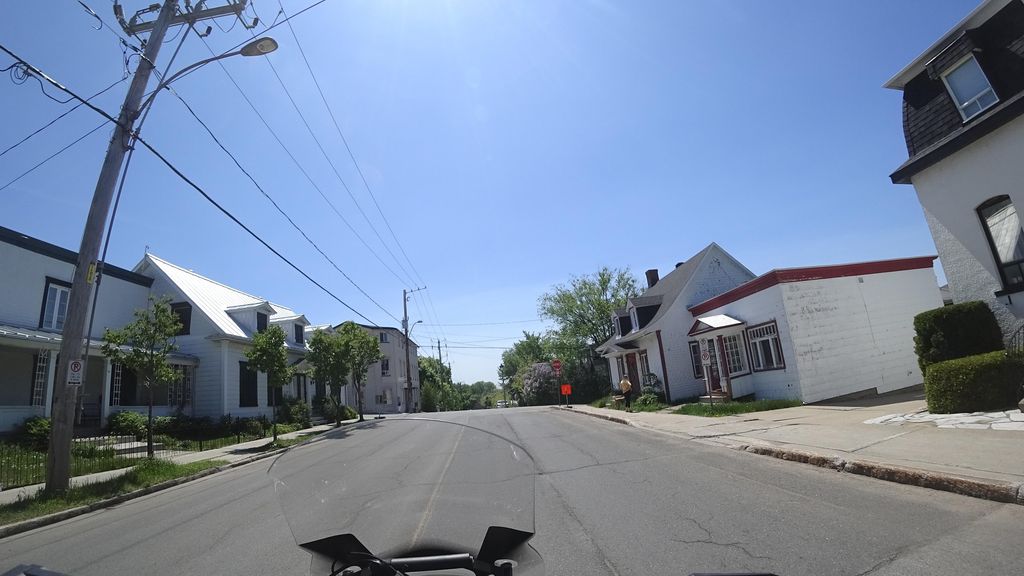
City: quebec_city